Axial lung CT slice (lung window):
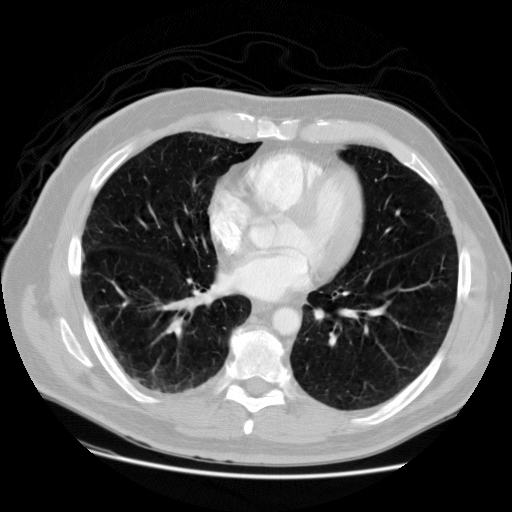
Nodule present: no